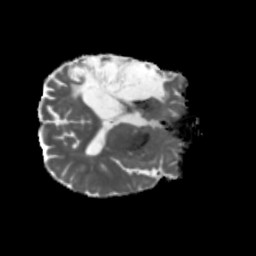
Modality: MD
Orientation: axial
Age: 41
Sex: male
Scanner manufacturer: siemens
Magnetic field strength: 3 T
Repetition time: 5.47 s
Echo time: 0.0854 s